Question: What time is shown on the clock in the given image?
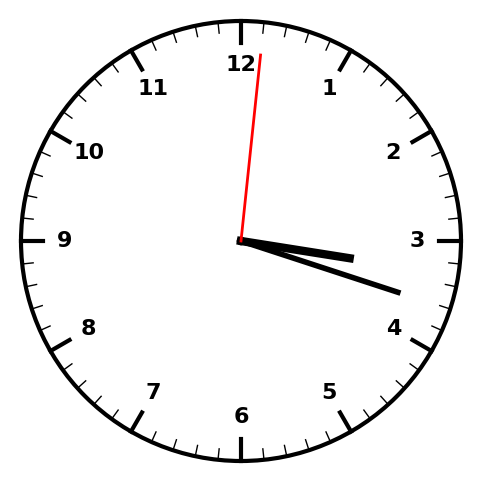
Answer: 03:18:01